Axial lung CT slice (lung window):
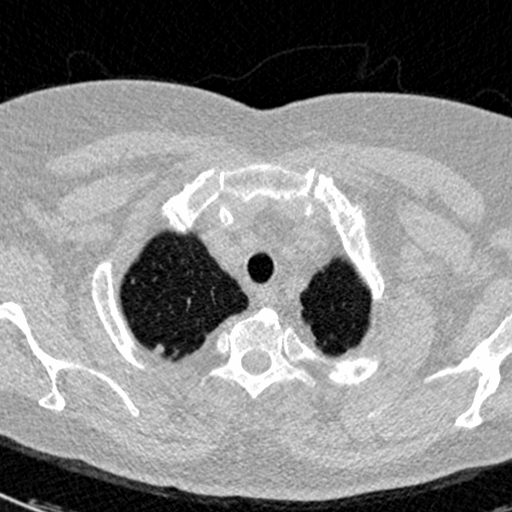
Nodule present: no